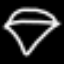
Label: diamond